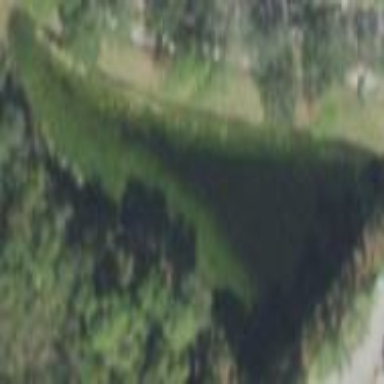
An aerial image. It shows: Pond with natural water.